Question: I am trying to create a class library that will allow me to read data from a list and then output the data in json format. Below is a screenshot of the json that a client would like me emulate. I believe would like to use json.net library to create this json file but am struggling with how to create my c# classes and collections in order to get to the output specified below.
The top level objects are suppose to be OEM objects so I am expecting to see "OEM" in the places where you see "7","8","27","49","16".
For instance if my OEM class looks like:
'''
public class OEM
{
public int OemID { get; set; }
}
'''
and the code to create json is:
'''
List<asbs.OEM> Oems = new List<asbs.OEM>();
asbs.OEM oem = new asbs.OEM() { OemID = 7 };
Oems.Add(oem);
string json = JsonConvert.SerializeObject(Oems, Formatting.Indented);
this._txt_Output.Text = json;
'''
the output comes out like this:
'''
[
{
"OemID": 7
}
]
'''
How can I get the object to be named "7" instead of OemId?
Is this possible or is the json file not conducive for creation by using reusable objects like my OEM object?

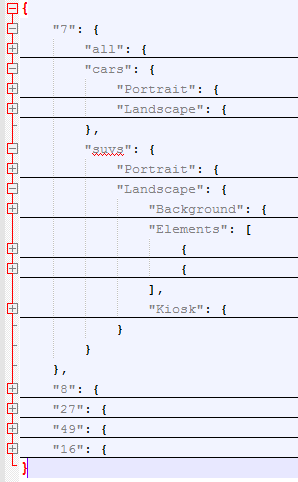
Answer: One way to get your OEM ids to serialize with numeric property names is to put them into a dictionary and serialize that rather than the 'Oems' list. Here is how you can do that easily:
'''
// Original list of OEM objects
List<asbs.OEM> Oems = new List<asbs.OEM>();
Oems.Add(new asbs.OEM() { OemID = 7 });
Oems.Add(new asbs.OEM() { OemID = 8 });
Oems.Add(new asbs.OEM() { OemID = 27 });
// Create a new dictionary from the list, using the OemIDs as keys
Dictionary<int, asbs.OEM> dict = Oems.ToDictionary(o => o.OemID);
// Now serialize the dictionary
string json = JsonConvert.SerializeObject(dict, Formatting.Indented);
'''
You may also want to decorate the OemID property with the '[JsonIgnore]' attribute so that it is not included elsewhere in the serialization output (unless you want it to be there).
For other properties, if these are named differently in the class than what you want the serialized output to be, you can control that by using the '[JsonProperty]' attribute.
'''
public class OEM
{
[JsonIgnore]
public int OemID { get; set; }
[JsonProperty(PropertyName="cars")]
public CarInfo Cars { get; set; }
[JsonProperty(PropertyName = "suvs")]
public CarInfo Suvs { get; set; }
// other properties
}
'''
That should be enough to get you started. If you need even more control over what is output, you can look into creating a custom <URL> for your 'OEM' class.